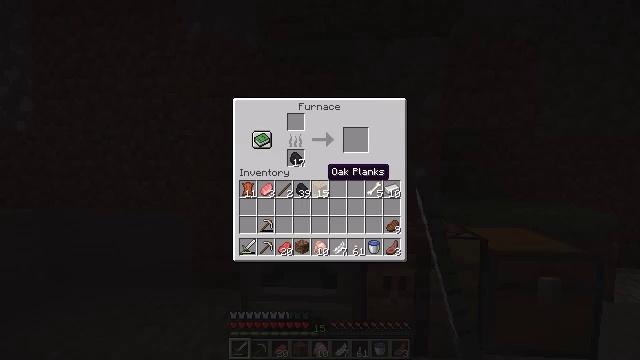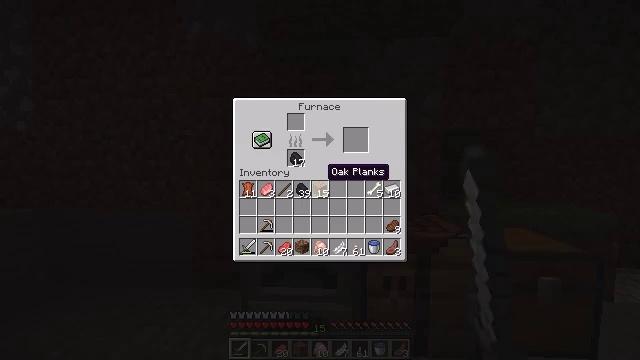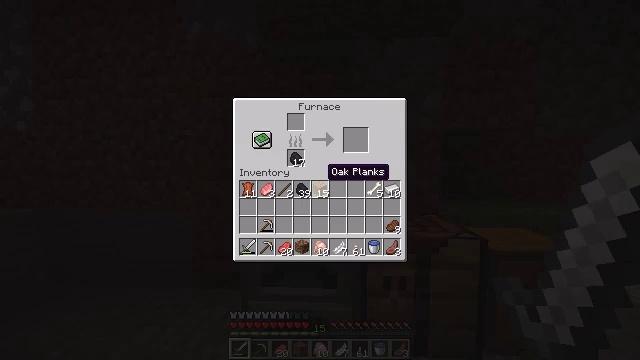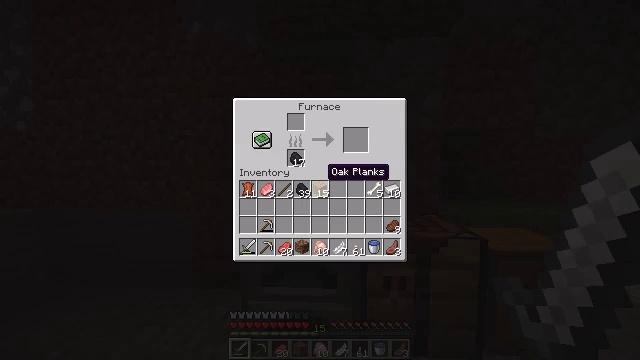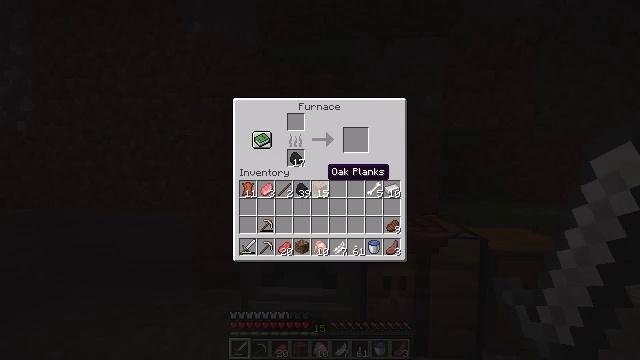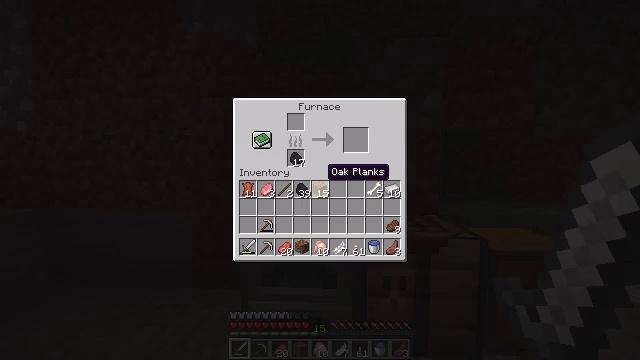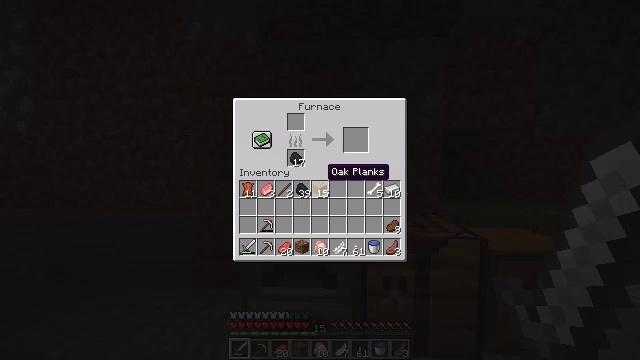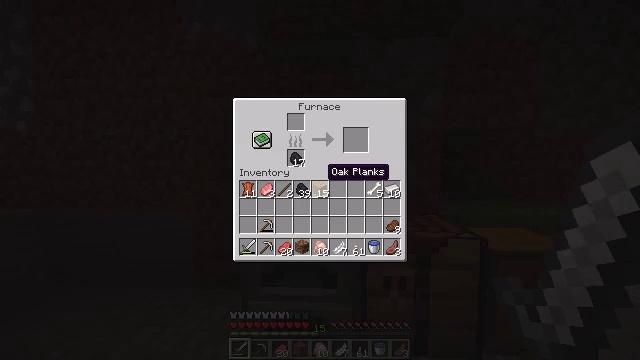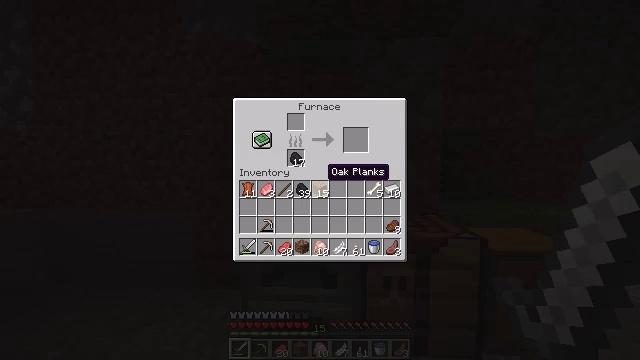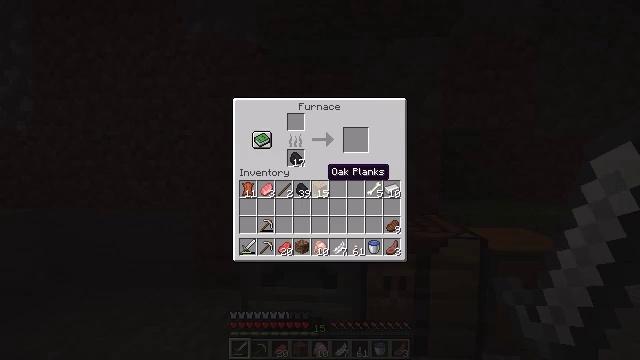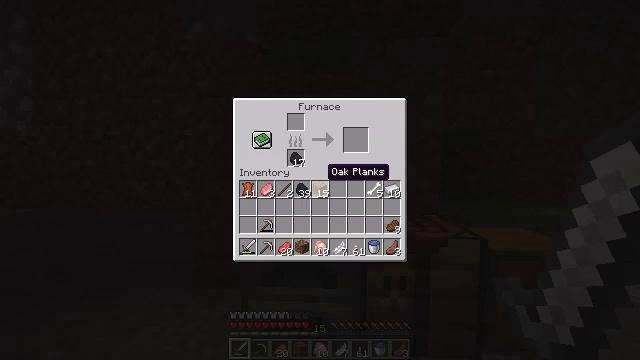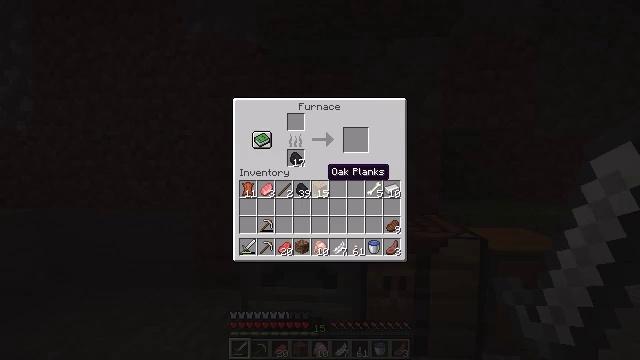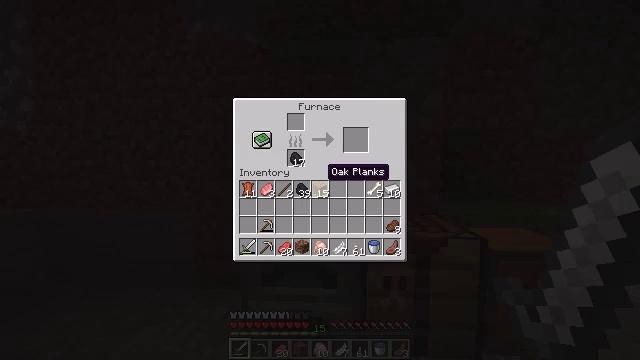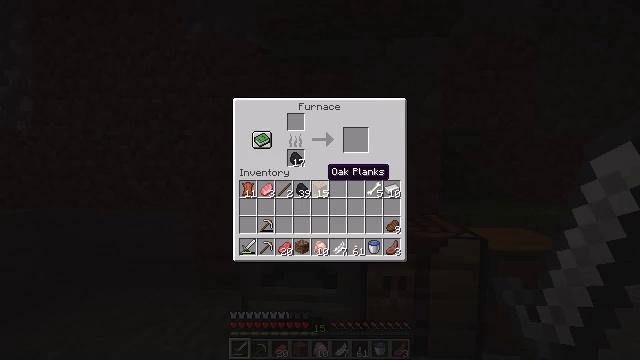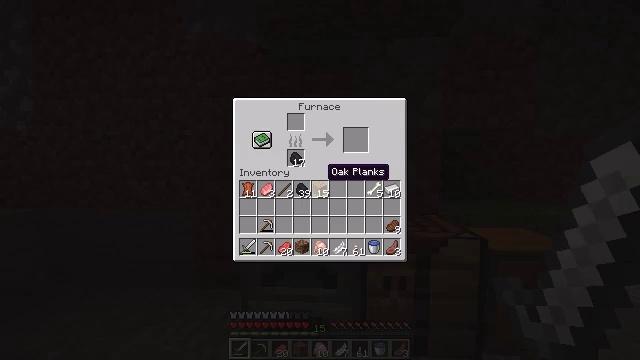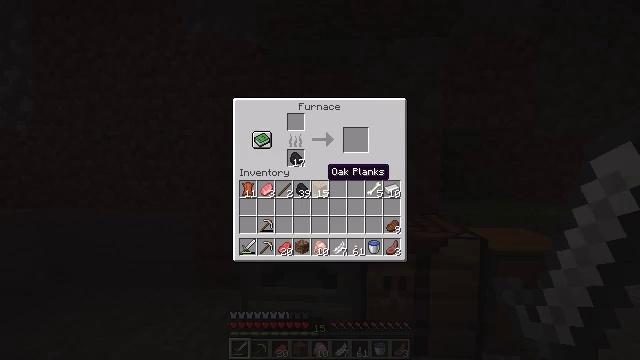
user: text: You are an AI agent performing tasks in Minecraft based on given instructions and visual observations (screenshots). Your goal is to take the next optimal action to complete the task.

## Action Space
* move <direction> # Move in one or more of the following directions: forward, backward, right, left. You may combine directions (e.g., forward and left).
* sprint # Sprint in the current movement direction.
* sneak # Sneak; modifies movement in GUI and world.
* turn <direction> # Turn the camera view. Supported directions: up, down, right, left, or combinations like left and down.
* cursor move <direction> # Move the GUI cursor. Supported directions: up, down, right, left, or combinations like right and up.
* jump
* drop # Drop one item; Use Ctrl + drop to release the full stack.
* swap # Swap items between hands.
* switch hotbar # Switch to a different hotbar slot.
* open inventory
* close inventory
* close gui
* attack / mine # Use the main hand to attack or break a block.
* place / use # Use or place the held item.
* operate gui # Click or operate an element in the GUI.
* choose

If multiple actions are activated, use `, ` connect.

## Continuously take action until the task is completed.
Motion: motion action
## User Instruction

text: Attack the ground to gather sand.
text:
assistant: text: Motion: no_op
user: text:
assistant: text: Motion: no_op
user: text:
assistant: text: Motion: no_op
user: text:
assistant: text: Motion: no_op
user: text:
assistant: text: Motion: no_op
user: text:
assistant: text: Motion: no_op
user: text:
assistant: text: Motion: no_op
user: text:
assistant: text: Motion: no_op
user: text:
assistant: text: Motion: no_op
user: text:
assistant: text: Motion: no_op
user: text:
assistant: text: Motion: no_op
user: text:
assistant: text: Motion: no_op
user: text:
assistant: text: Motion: no_op
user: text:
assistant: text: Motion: no_op
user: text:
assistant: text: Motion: no_op
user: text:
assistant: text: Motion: no_op
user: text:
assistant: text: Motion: cursor move right and up
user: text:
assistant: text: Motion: no_op
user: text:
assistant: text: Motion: no_op
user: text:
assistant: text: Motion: no_op
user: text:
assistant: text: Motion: no_op
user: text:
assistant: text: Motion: turn down, close gui
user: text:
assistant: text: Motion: turn right and down
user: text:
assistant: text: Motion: turn down
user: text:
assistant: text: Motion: turn down
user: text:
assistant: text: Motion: use / place
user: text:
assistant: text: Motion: use / place
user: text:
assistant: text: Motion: use / place
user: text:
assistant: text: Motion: no_op
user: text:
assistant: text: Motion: no_op